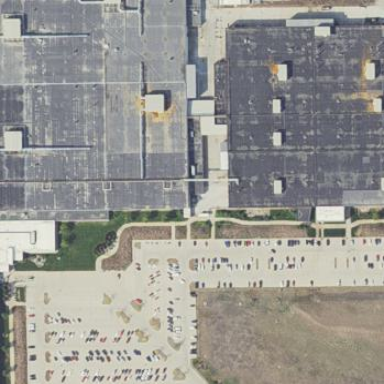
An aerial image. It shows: Industrial building.